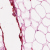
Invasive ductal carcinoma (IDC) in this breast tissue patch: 0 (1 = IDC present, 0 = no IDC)